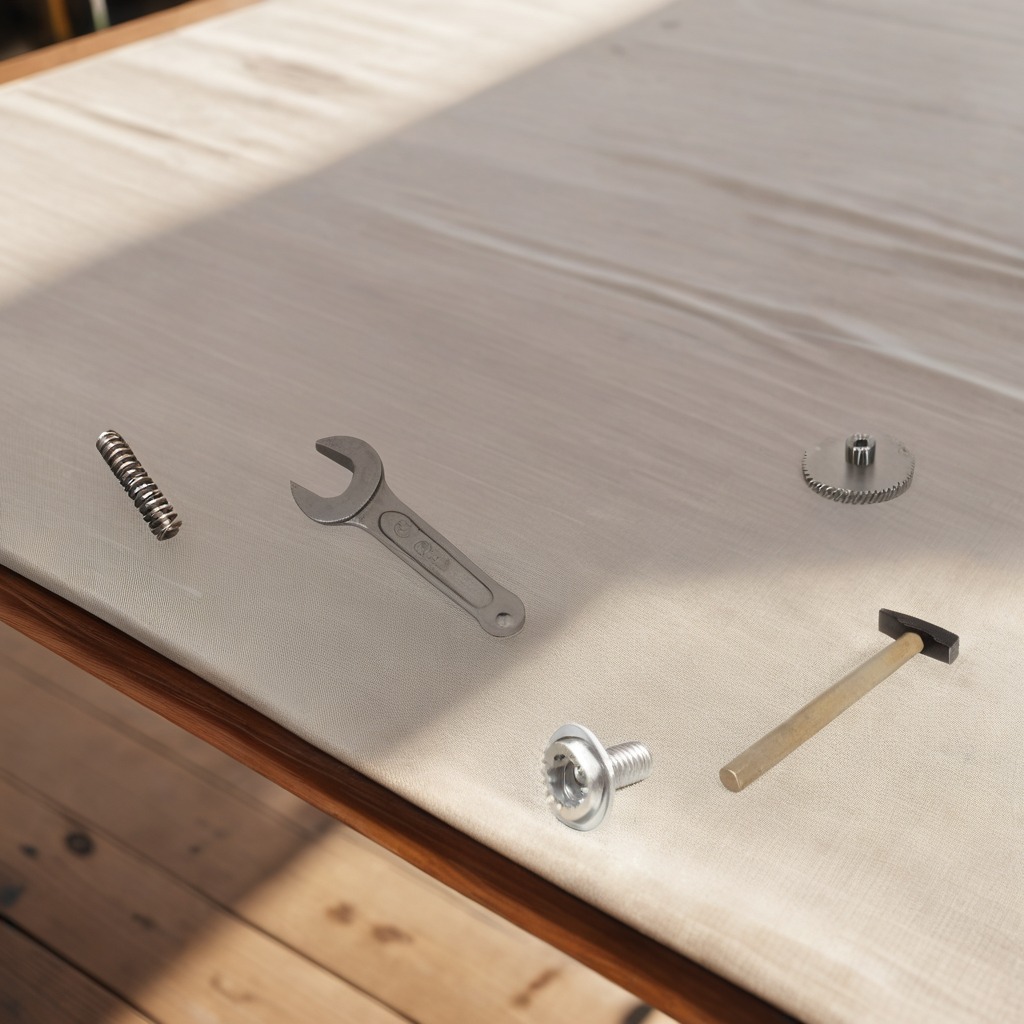
A steel gear with teeth, a metal machine screw, a hammer, a coiled metal spring, and a wrench are lying on the wooden table.